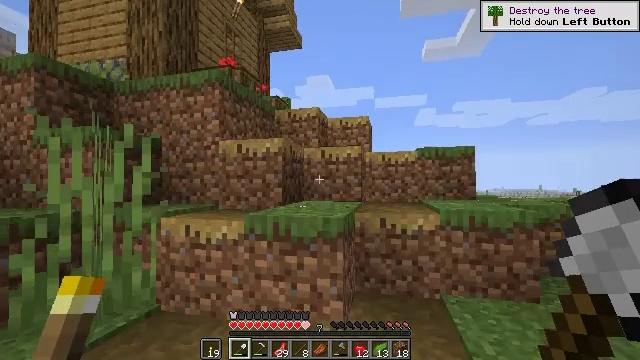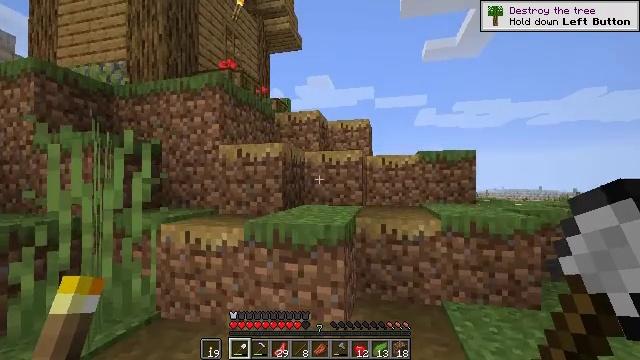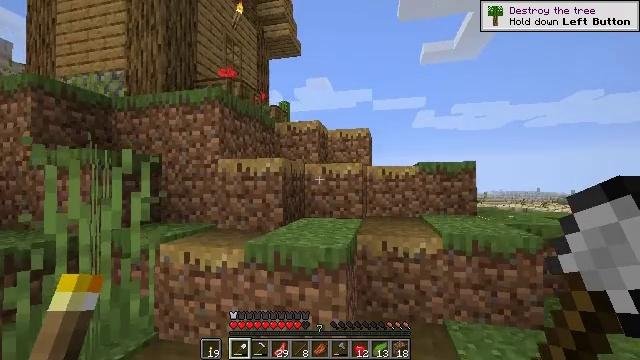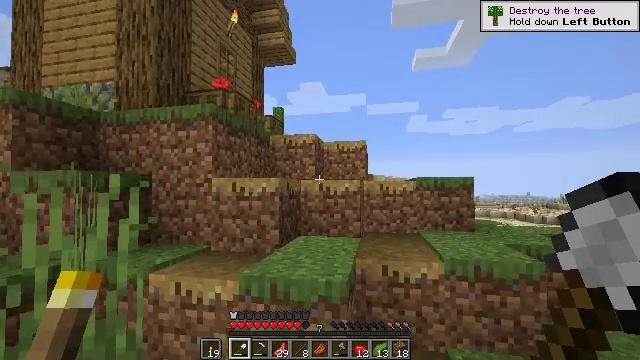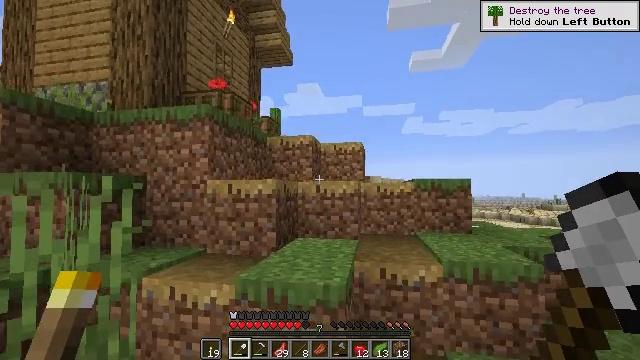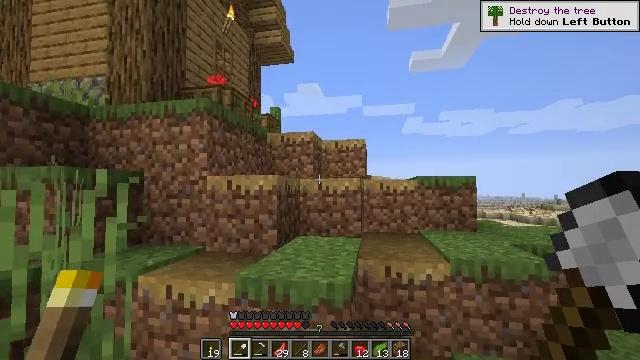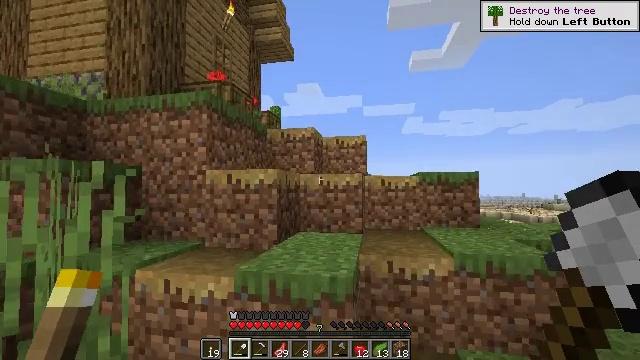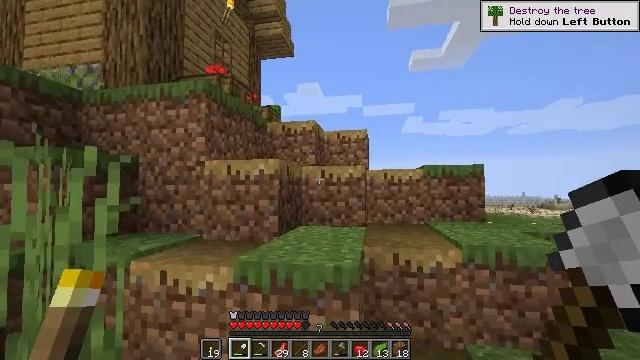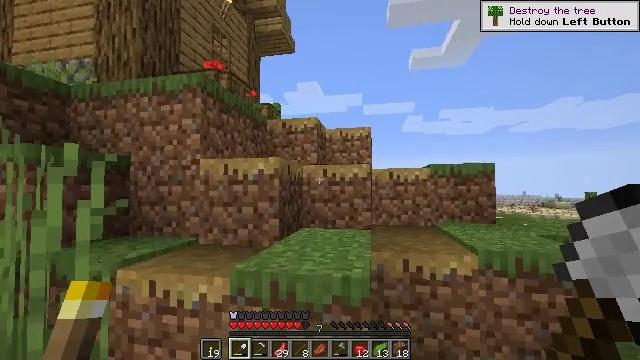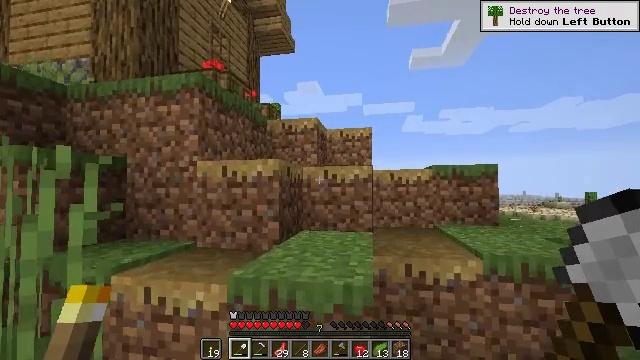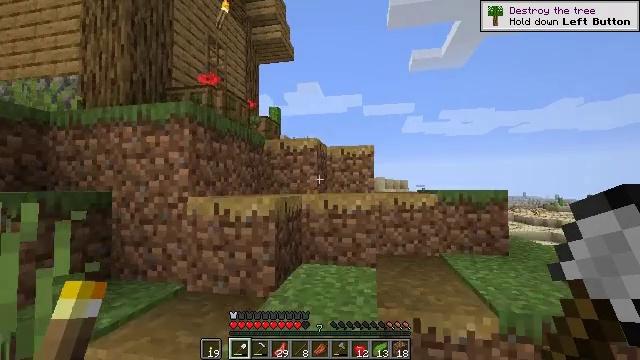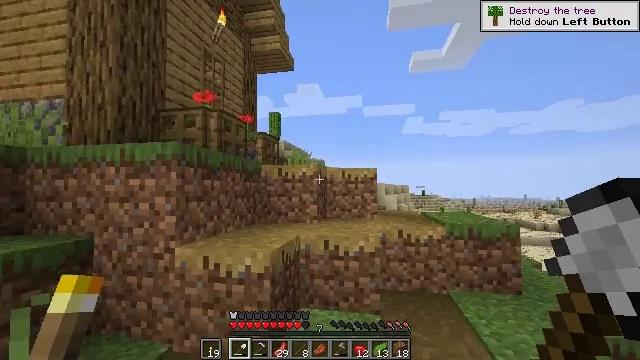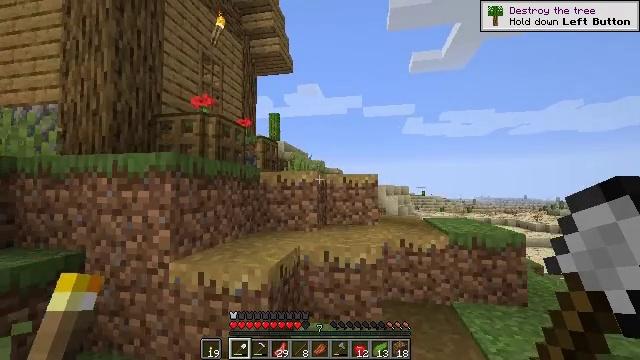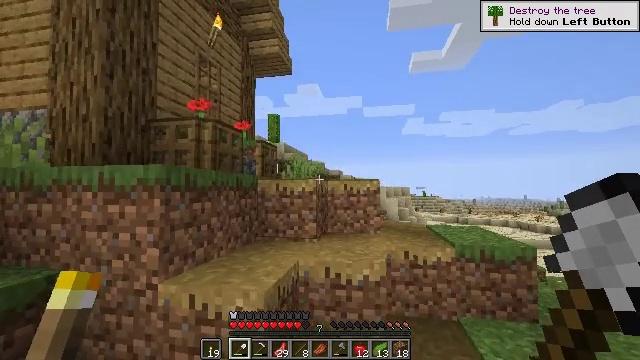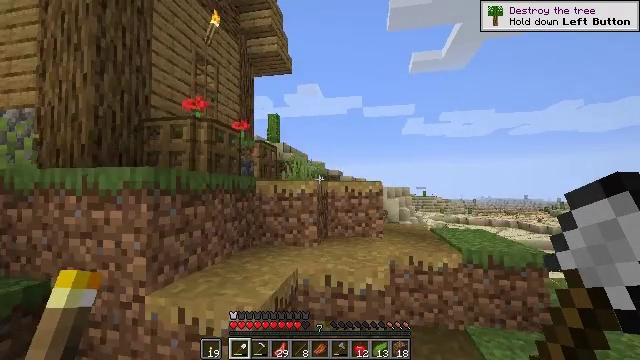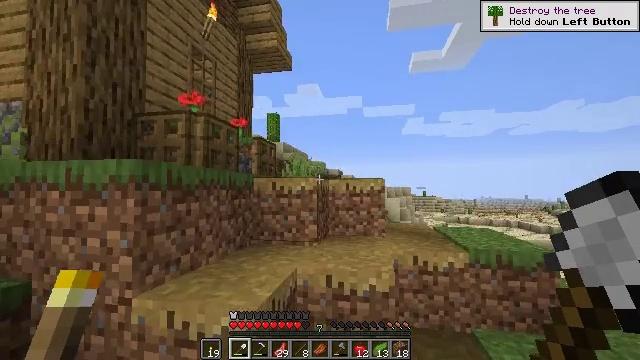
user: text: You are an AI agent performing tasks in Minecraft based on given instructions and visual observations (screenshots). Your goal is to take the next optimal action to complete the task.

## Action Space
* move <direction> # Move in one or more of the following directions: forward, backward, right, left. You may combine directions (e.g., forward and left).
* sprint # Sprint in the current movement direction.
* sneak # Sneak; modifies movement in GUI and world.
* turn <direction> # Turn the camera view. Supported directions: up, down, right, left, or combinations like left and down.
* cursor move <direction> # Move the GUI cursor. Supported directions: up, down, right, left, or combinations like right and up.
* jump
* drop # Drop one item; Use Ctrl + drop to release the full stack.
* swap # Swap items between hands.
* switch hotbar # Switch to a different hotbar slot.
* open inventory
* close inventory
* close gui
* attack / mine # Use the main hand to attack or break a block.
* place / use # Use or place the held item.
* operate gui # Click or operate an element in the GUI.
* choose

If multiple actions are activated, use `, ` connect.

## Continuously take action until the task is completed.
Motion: motion action
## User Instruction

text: Retrieve the white bed for later use.
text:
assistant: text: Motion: move forward, sprint, jump
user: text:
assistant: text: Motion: move forward, jump
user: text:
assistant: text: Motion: move forward, turn right, jump
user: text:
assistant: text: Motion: move forward, jump
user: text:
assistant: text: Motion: move forward, jump
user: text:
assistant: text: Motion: move forward, jump
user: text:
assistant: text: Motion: move forward, sprint, jump
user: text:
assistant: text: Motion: move forward, sprint, jump
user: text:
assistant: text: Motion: move forward, sprint, jump
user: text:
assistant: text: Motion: move forward, sprint, jump
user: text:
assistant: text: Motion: move forward, sprint, jump
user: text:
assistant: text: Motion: move forward, jump
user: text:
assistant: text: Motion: move forward, jump
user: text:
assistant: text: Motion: move forward, jump
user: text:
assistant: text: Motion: move forward, jump
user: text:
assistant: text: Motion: move forward, jump
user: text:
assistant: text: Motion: move forward, sprint, jump
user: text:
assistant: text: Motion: move forward, sprint, jump
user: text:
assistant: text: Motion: move forward, sprint, jump
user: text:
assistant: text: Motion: move forward, sprint, jump
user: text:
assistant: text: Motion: move forward, jump
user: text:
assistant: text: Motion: move forward, turn down, jump
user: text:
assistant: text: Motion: move forward, turn down, jump
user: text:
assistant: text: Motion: move forward, jump
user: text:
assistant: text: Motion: move forward, jump
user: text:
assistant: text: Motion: move forward, jump
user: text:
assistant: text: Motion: move forward, jump
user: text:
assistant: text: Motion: move forward, sprint, jump
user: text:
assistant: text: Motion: move forward, sprint, jump
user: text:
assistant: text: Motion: move forward, sprint, jump